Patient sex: F
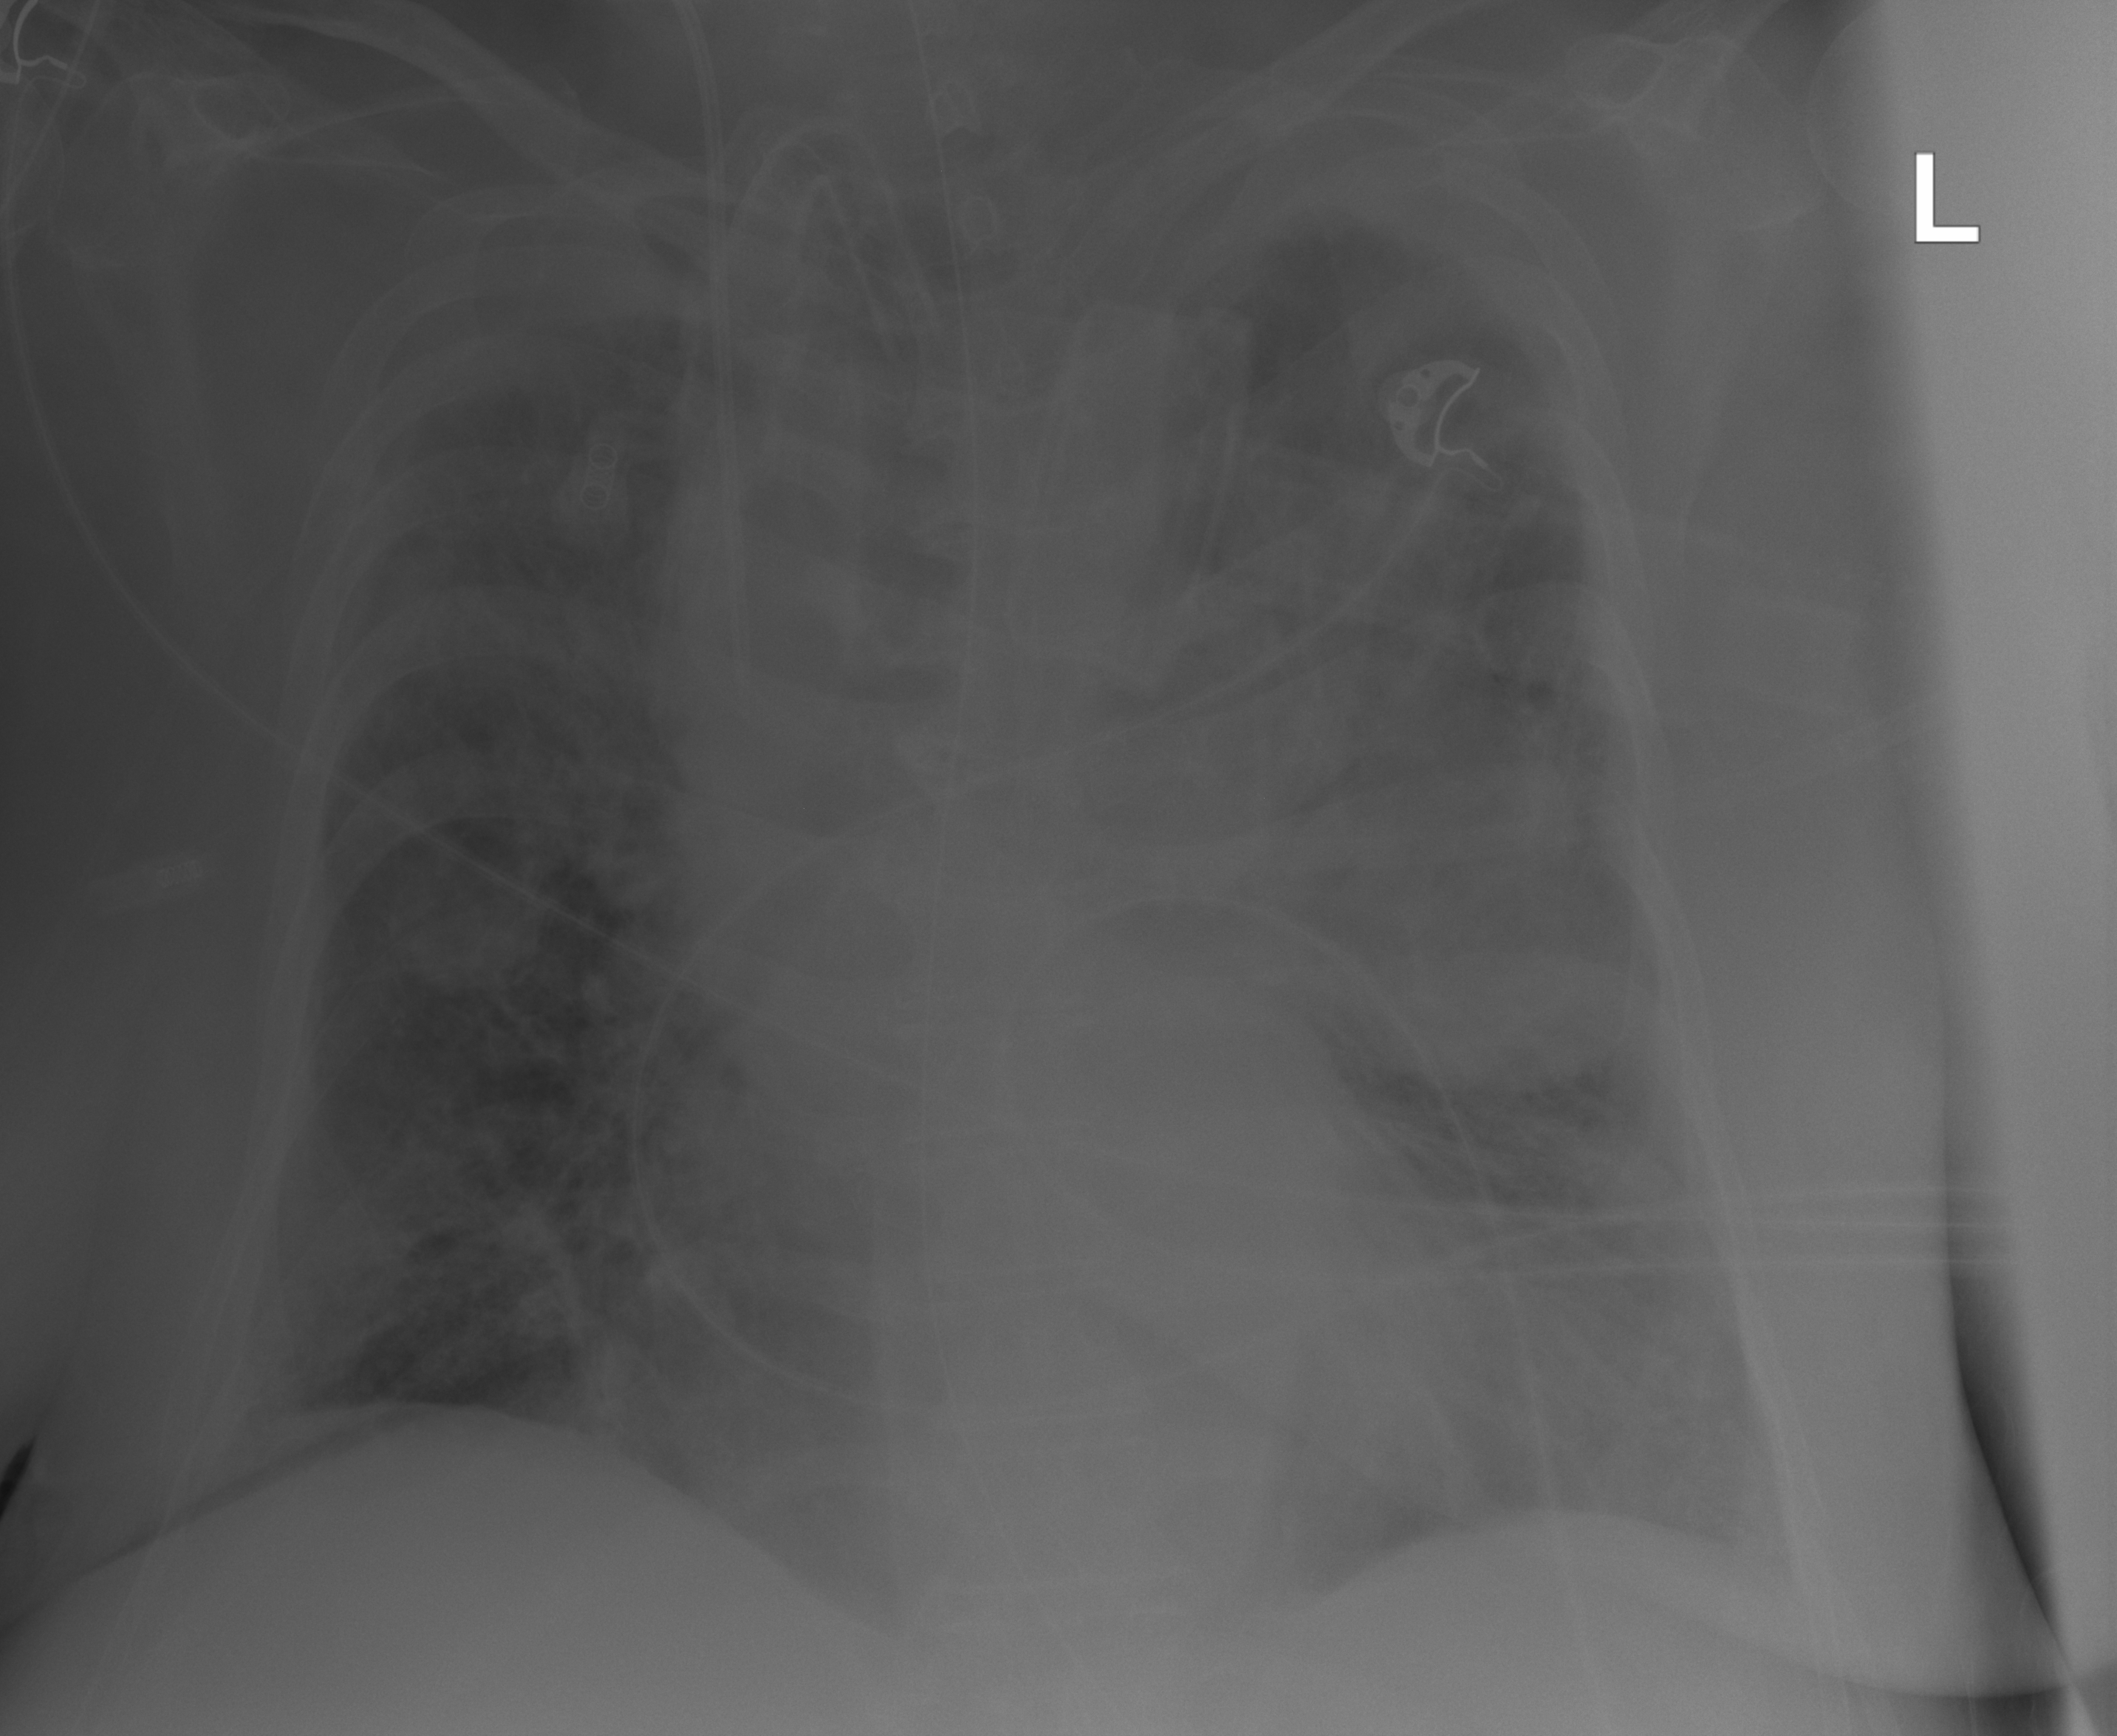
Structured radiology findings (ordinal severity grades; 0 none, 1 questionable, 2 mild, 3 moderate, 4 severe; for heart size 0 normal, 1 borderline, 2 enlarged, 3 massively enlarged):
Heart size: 1
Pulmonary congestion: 2
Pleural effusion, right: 2
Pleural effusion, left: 2
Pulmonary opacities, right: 2
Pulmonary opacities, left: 3
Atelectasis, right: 3
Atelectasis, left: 3